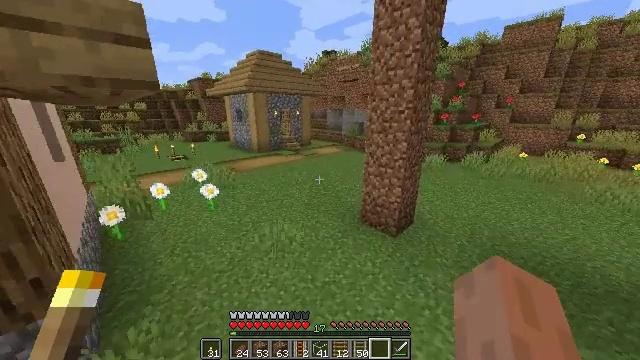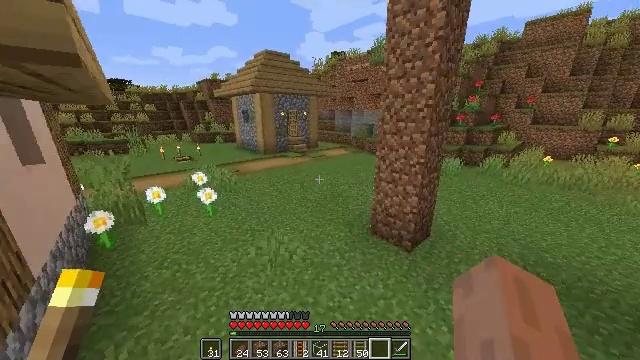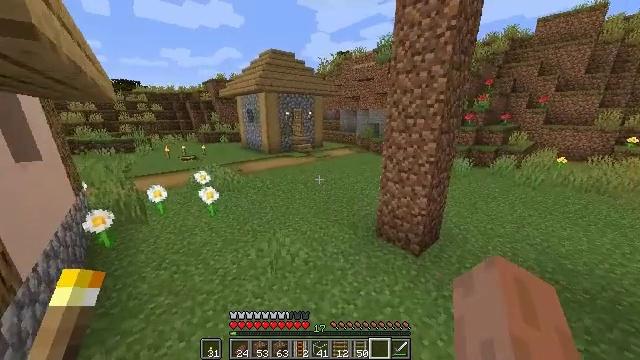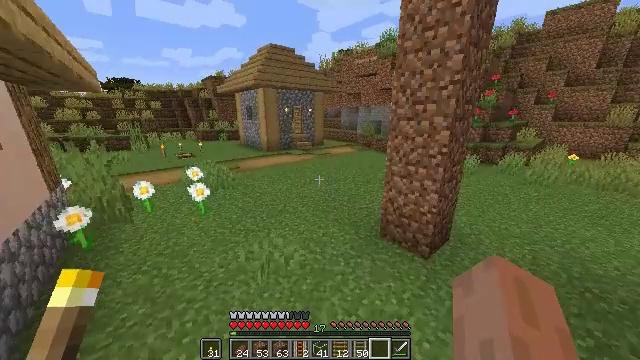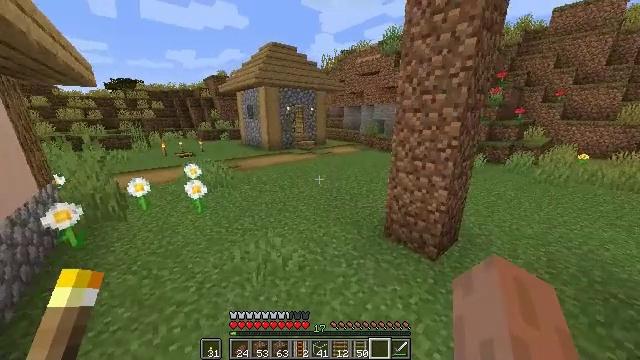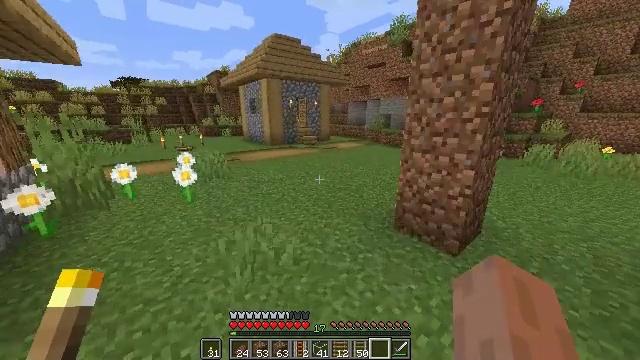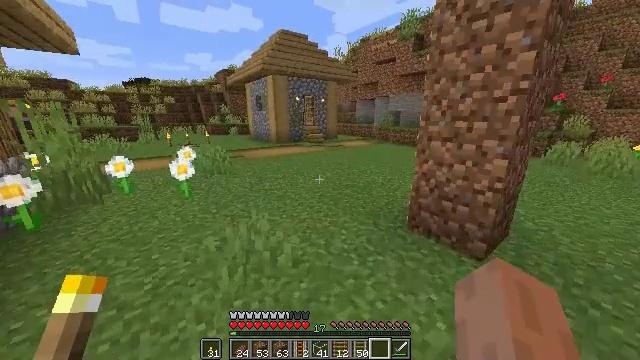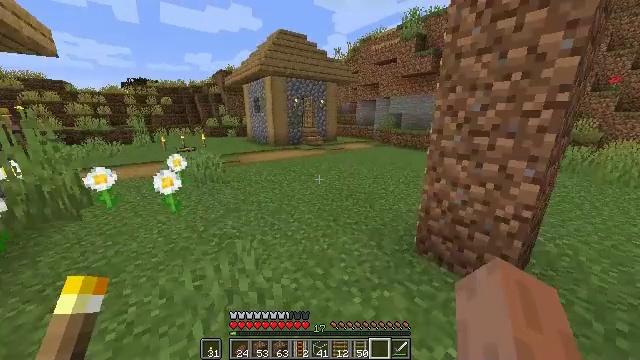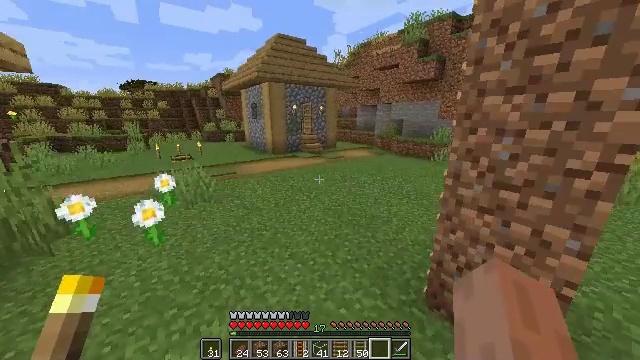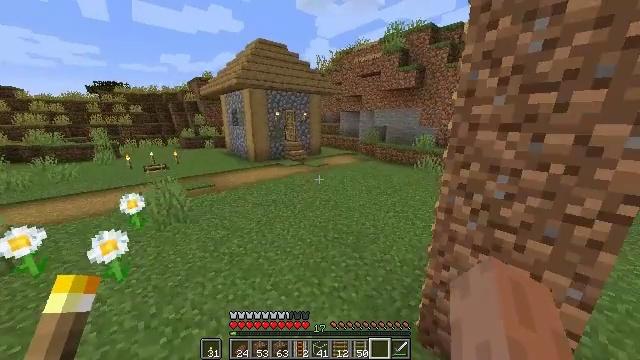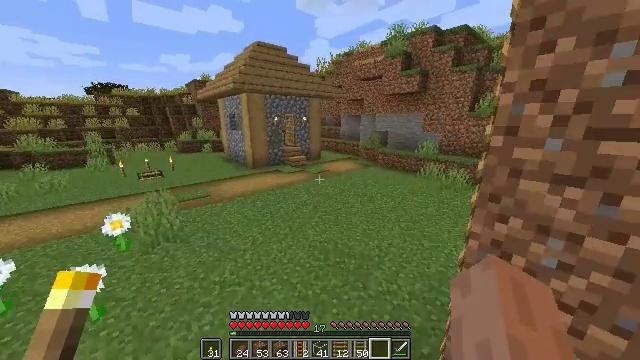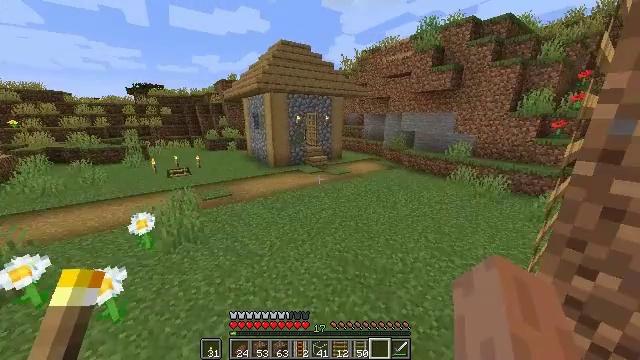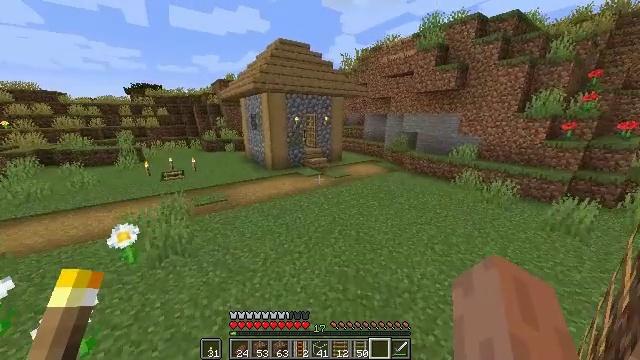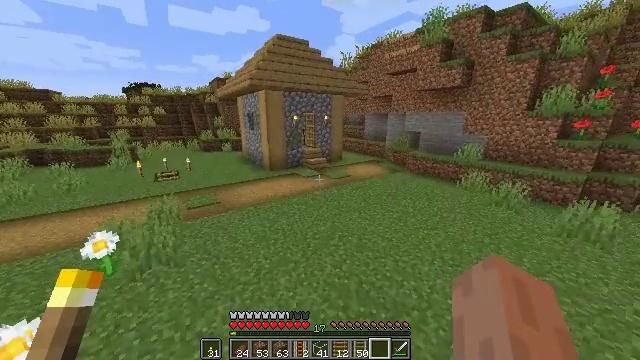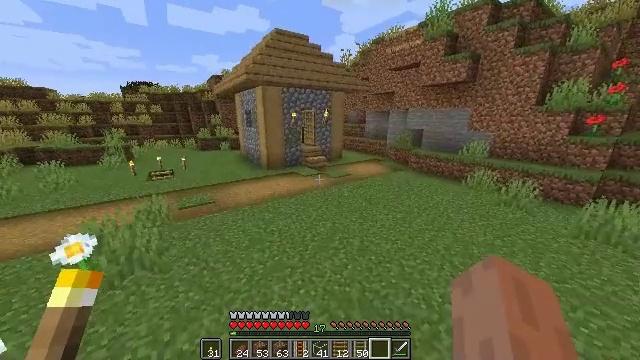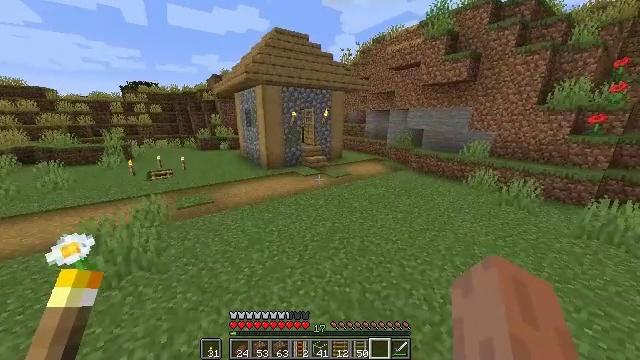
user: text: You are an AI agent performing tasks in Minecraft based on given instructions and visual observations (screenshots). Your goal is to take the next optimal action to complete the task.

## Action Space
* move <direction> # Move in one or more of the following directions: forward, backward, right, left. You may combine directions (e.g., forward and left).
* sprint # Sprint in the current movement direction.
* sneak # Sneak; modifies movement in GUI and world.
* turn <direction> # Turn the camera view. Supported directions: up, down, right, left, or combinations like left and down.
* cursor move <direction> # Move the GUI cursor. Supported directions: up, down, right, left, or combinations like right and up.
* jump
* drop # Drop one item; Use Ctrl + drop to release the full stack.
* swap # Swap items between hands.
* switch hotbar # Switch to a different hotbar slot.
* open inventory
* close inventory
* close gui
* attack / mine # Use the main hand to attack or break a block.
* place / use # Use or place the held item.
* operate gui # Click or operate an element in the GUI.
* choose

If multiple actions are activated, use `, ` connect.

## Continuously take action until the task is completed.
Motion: motion action
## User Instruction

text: Use planks from acacia wood to craft a acacia boat.
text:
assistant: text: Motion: move forward, sprint, turn left, jump
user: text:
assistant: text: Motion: move forward, sprint, turn left, jump
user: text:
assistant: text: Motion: move forward, jump
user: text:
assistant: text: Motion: move forward, jump
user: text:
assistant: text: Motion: move forward, turn left, jump
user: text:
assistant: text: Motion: move forward, sprint, turn left, jump
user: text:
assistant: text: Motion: move forward, jump
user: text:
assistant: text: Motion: move forward, jump
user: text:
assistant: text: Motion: move forward, sprint, turn right, jump
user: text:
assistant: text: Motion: move forward, sprint, jump
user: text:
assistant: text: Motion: move forward, sprint, turn left, jump
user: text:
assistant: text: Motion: move forward, sprint, jump
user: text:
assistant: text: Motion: move forward, sprint, jump
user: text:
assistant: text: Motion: move forward, sprint, jump
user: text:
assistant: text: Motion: move forward, jump
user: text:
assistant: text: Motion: move forward, jump
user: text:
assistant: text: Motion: move forward, jump
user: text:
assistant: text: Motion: move forward, sprint, jump
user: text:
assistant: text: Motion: move forward, sprint, jump
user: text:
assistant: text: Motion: move forward, sprint, jump
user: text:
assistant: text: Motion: move forward, jump
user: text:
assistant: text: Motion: move forward, jump
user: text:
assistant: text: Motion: move forward, jump
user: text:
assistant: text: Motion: move forward, jump
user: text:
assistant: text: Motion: move forward, jump
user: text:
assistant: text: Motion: move forward, jump
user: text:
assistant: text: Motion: move forward, jump
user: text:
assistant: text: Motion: move forward, jump
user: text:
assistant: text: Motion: move forward, jump
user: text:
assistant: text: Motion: move forward, jump